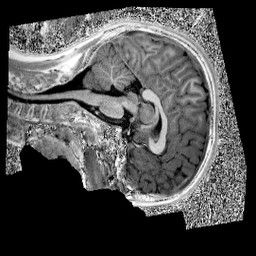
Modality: UNIT1
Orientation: sagittal
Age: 9
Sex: male
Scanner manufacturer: siemens
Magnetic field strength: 3 T
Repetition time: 4 s
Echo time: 0.00303 s